Aerial crown-view tile of a tropical tree (Barro Colorado Island, Panama), acquired 20240716:
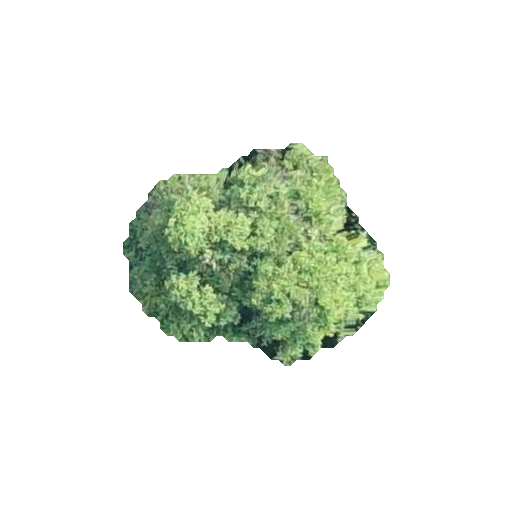
Species: Alseis blackiana
GBIF accepted scientific name: Alseis blackiana
Crown area: 63.569 m²